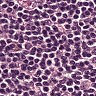
Metastatic tissue present: no